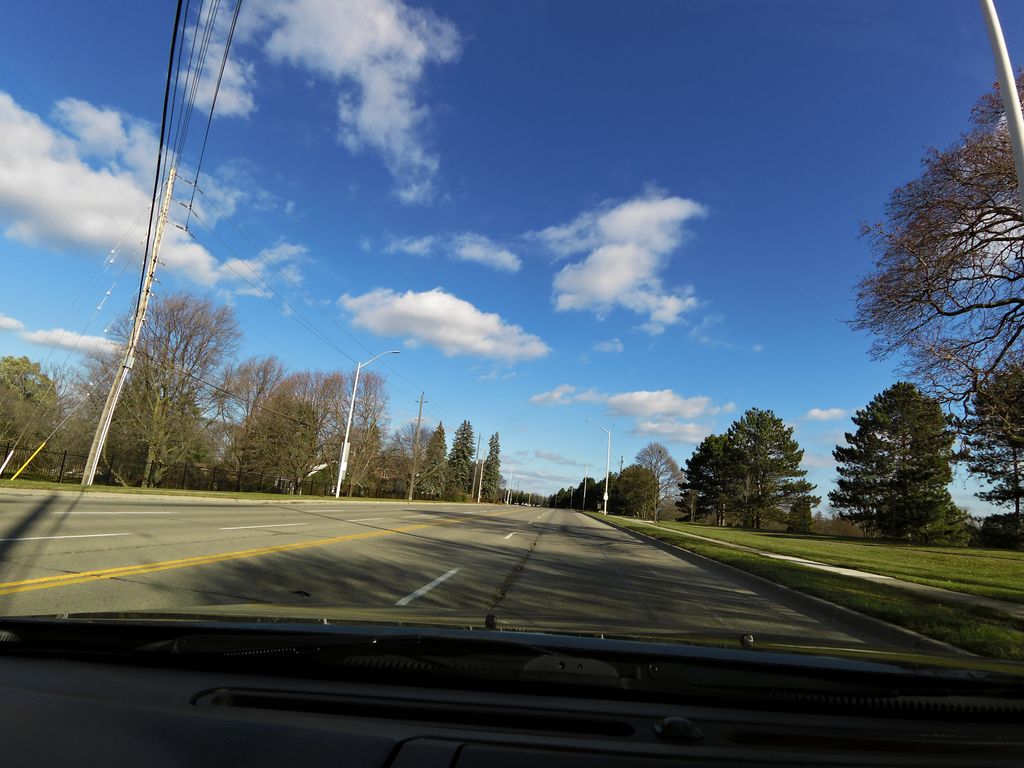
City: hamilton